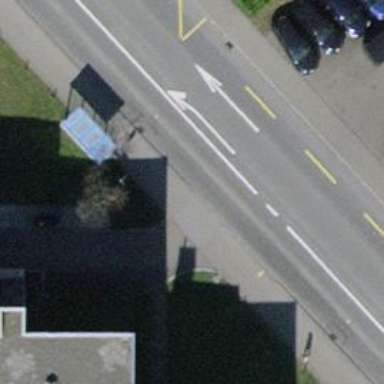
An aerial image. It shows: Bus stop with shelter. It is platform for public transport.